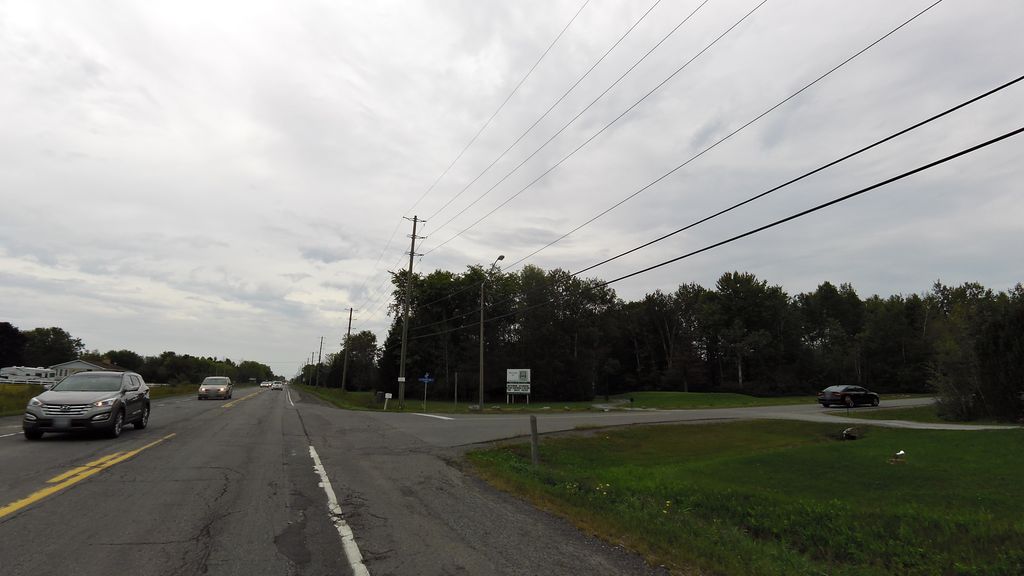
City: ottawa-gatineau